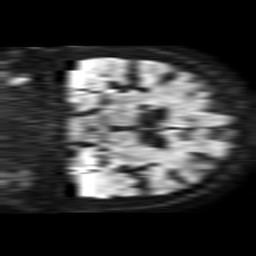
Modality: TRACE
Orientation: coronal
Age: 64
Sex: male
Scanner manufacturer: philips
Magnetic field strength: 1.5 T
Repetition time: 3.403 s
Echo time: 0.06922 s